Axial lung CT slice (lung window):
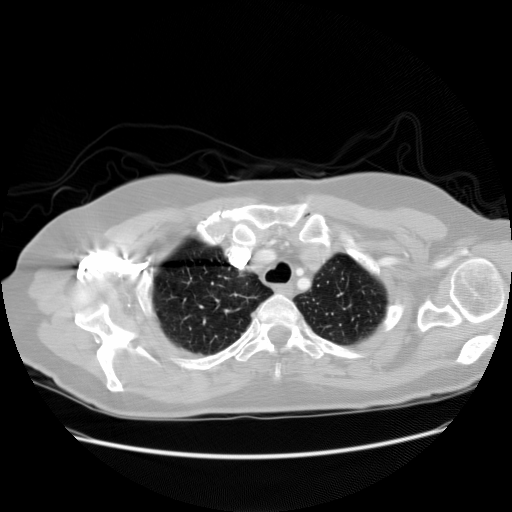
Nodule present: no